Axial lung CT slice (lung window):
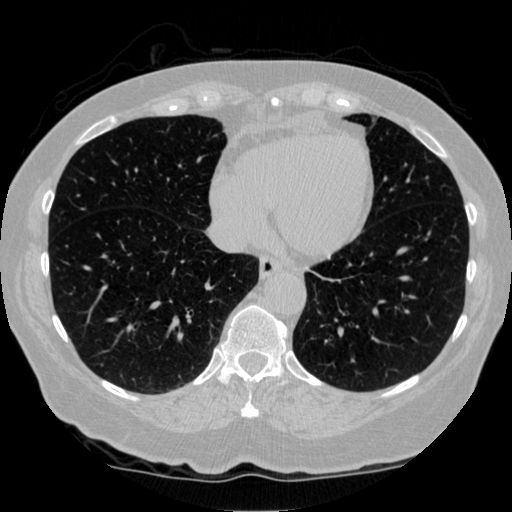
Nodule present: no